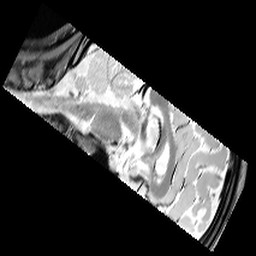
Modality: PDw
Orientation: sagittal
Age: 20
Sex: female
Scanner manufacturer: siemens
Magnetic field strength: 3 T
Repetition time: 6.49 s
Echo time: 0.016 s